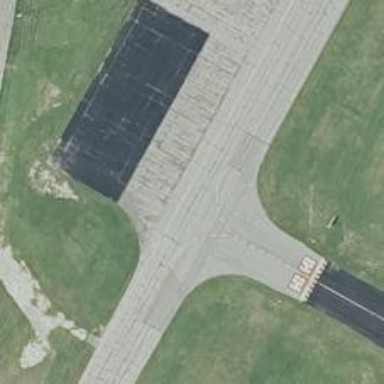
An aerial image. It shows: View of taxiway at the airport.